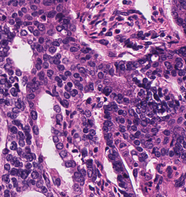
Tumor epithelial tissue: yes
Tumor-associated stroma tissue: yes
Normal tissue: no